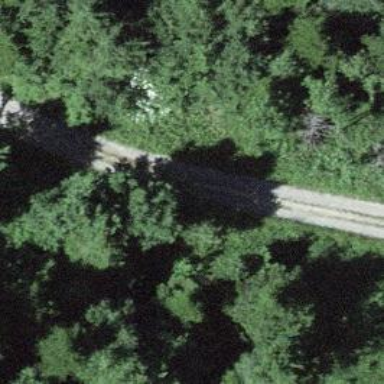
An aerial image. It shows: Gravel track with grade 2 quality.